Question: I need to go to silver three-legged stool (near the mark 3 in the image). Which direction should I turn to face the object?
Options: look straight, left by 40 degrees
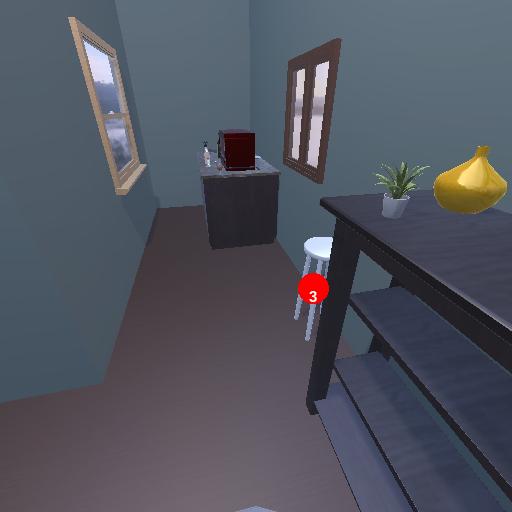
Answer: look straight